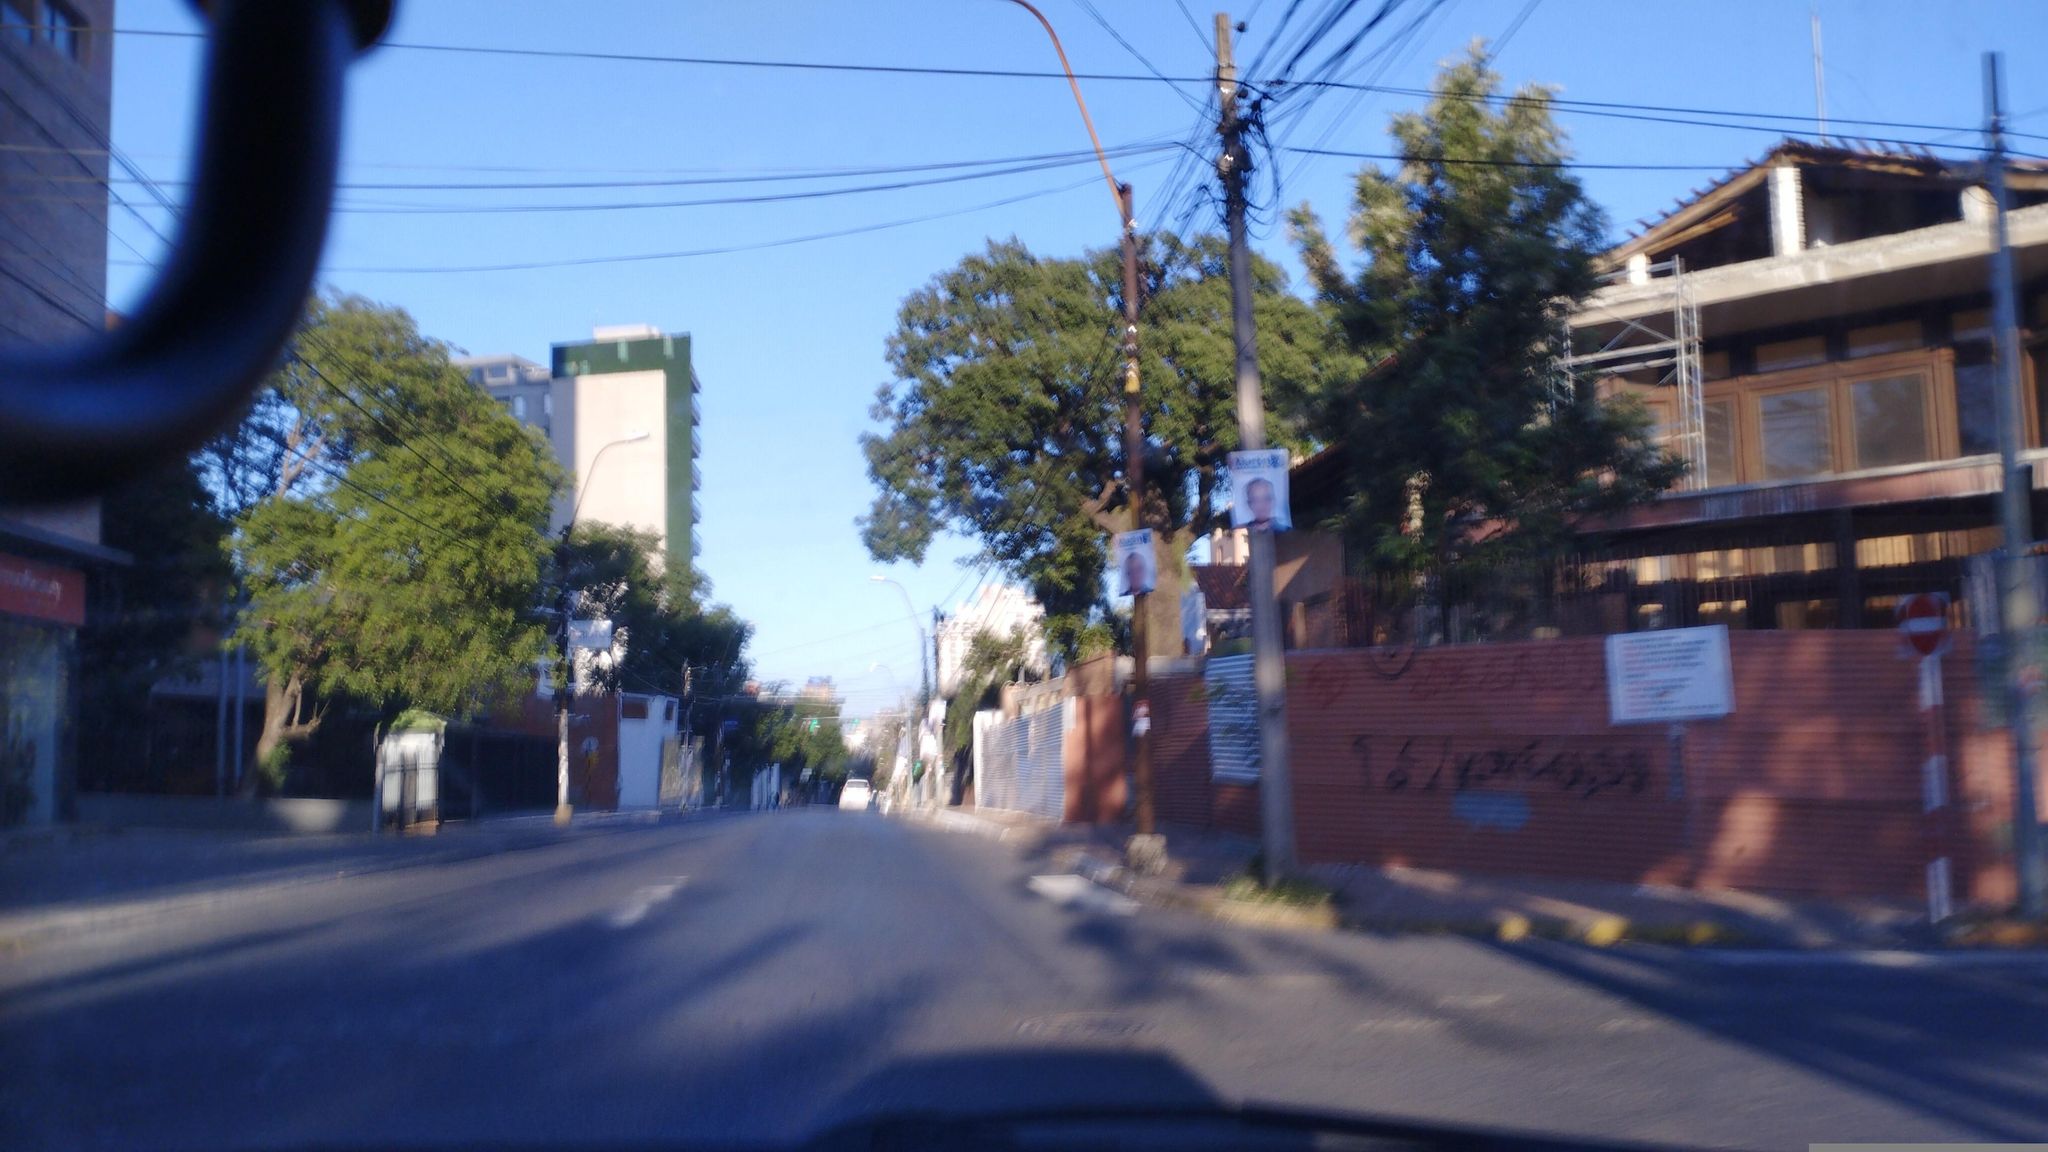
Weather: clear
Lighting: day
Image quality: good
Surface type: cycling surface
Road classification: footway
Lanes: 2.0
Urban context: urban centre
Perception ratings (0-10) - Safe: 5.57, Lively: 7.53, Beautiful: 7.67, Boring: 4.84, Depressing: 2.45, Wealthy: 4.15